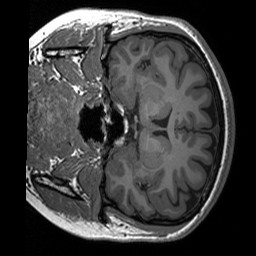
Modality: T1w
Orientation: coronal
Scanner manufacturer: siemens
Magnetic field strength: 3 T
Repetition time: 1.76 s
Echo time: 0.0022 s